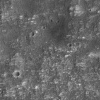
Atmospheric dust classification: not_dusty